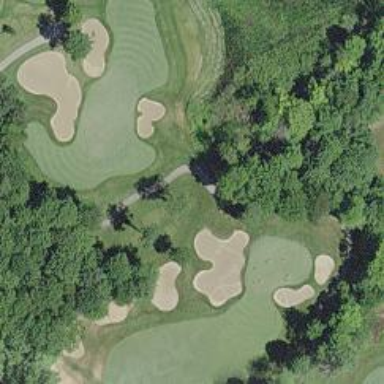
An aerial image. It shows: Grassy area designated as golf fairway.